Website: lowes
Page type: billing-address
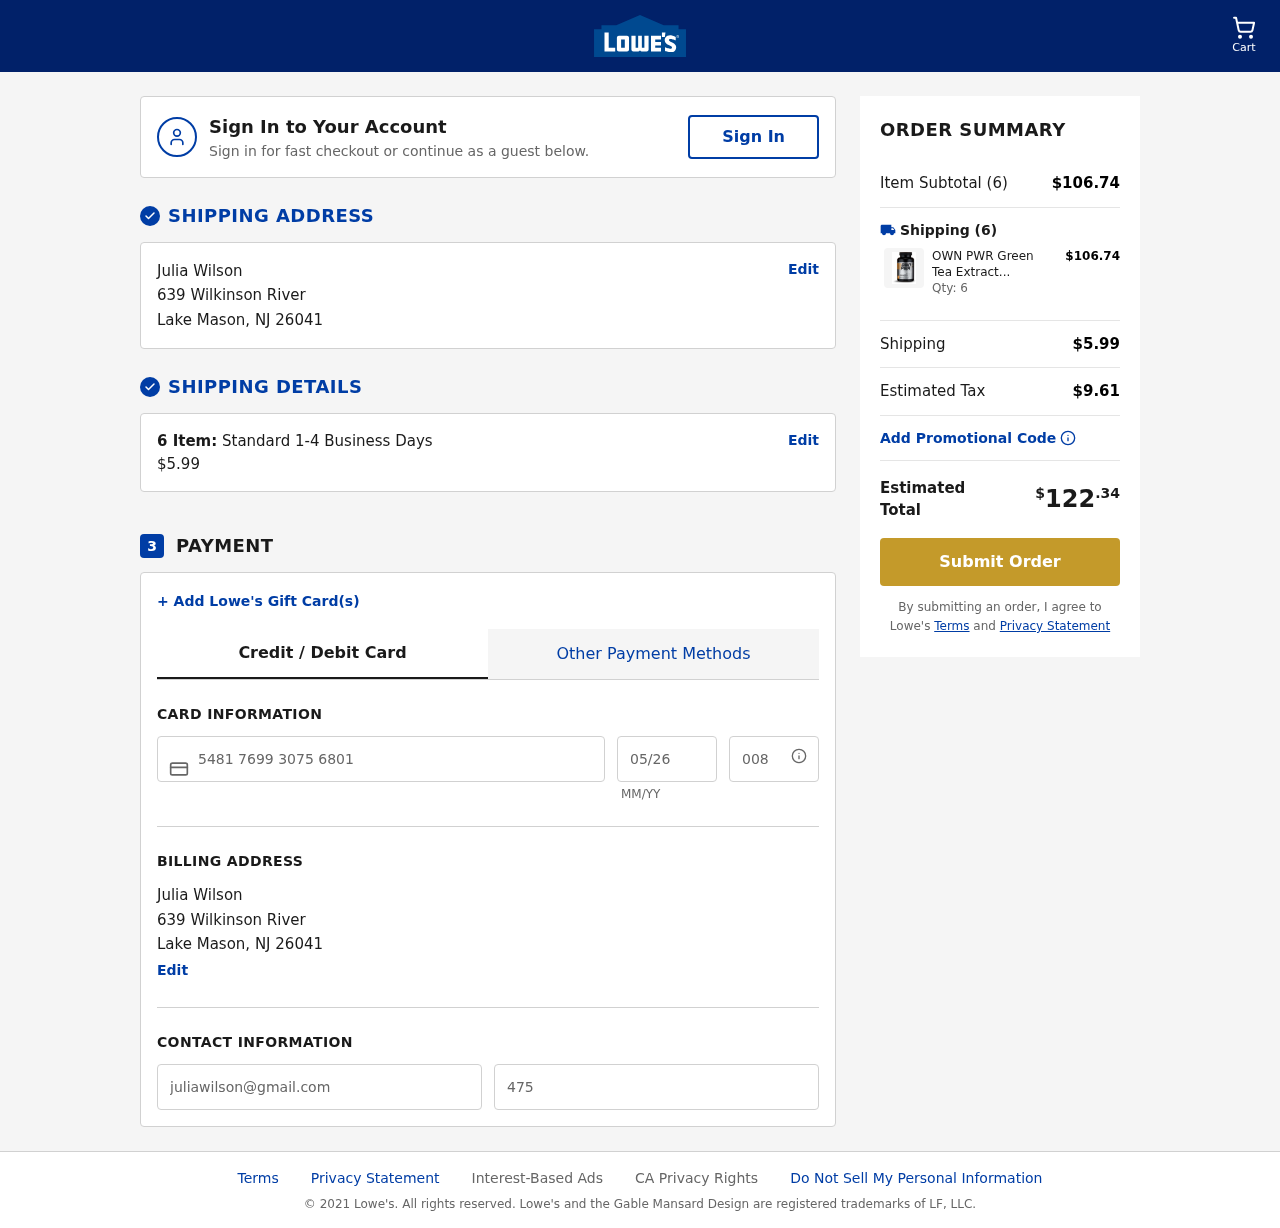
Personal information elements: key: PII_CARD_CVV
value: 008
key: PII_CARD_EXPIRY
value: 05/26
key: PII_CARD_NUMBER
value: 5481 7699 3075 6801
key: PII_CITY
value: Lake Mason
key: PII_EMAIL
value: juliawilson@gmail.com
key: PII_FULLNAME
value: Julia Wilson
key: PII_PHONE
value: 4755963200
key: PII_POSTCODE
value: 26041
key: PII_STATE_ABBR
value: NJ
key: PII_STREET
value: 639 Wilkinson River
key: PII_FULLNAME2
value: Julia Wilson
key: PII_CITY2
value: Lake Mason
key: PII_STATE_ABBR2
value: NJ
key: PII_POSTCODE_FULL
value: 26041
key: PII_POSTCODE_NUMERIC
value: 26041
Product elements: key: PRODUCT1_NAME
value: OWN PWR Green Tea Extract 500 MG with 250 MG EGCG, 120 Capsules, 4 Month Supply
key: PRODUCT1_PRICE
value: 17.79
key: PRODUCT1_QUANTITY
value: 6
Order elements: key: ORDER_NUM_ITEMS
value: Cart
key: ORDER_NUM_ITEMS
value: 6 Item:
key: ORDER_NUM_ITEMS
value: Item Subtotal (6)
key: ORDER_SHIPPING_COST
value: $5.99
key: ORDER_SUBTOTAL
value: $106.74
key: ORDER_TAX
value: $9.61
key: ORDER_TOTAL
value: $122.34